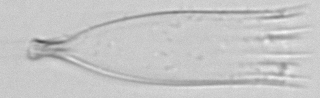
Label: Favella